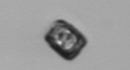
Label: Thalassiosira